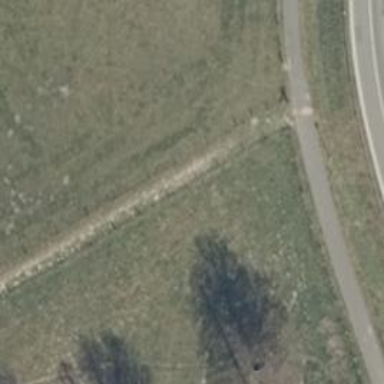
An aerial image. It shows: Grass path.